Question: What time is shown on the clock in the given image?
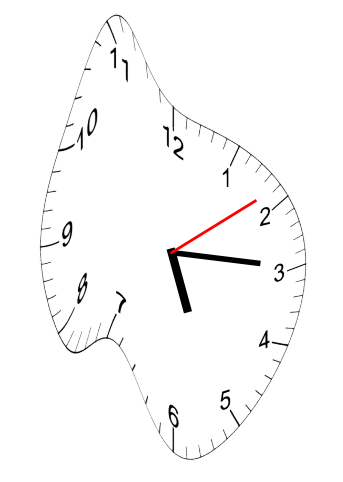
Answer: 05:15:09